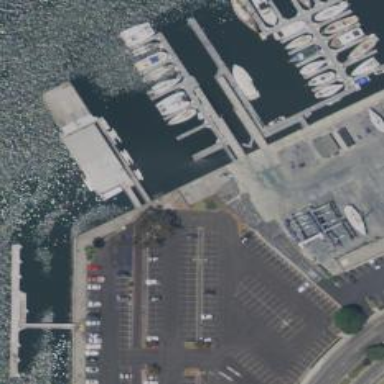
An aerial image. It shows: Man-made pier.